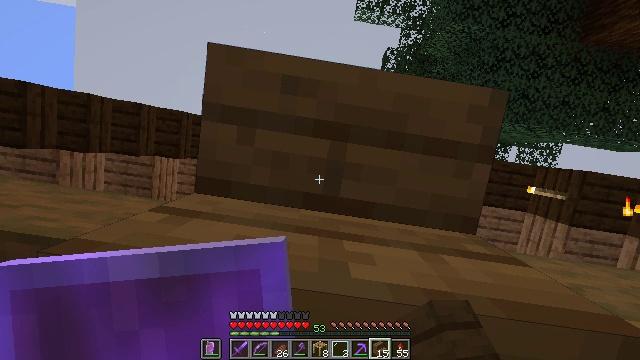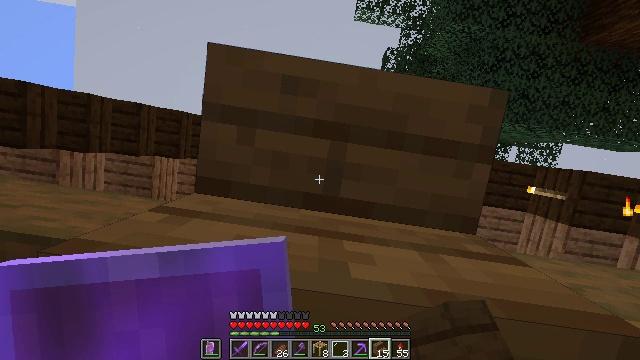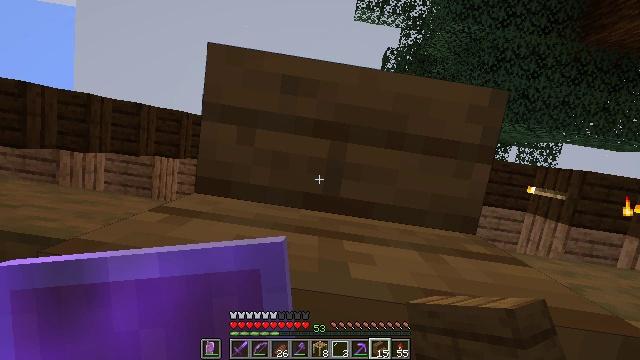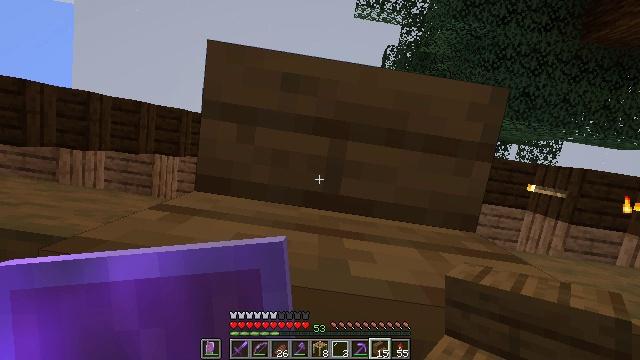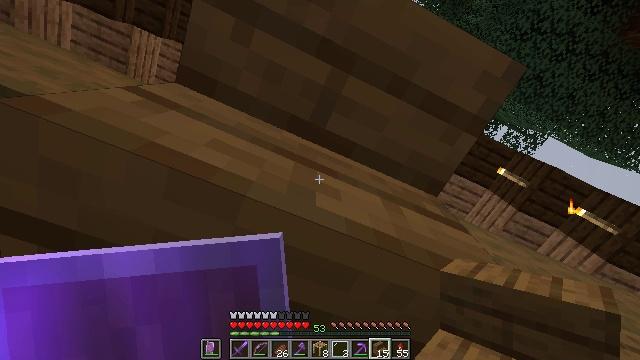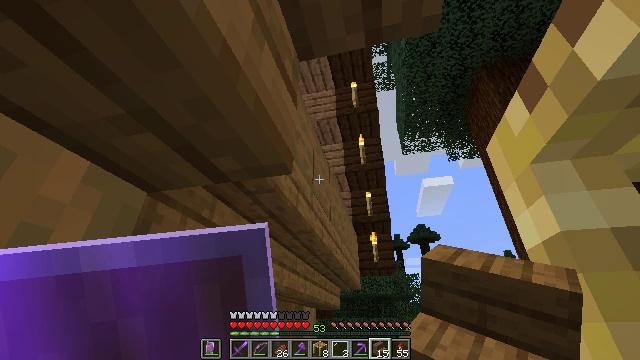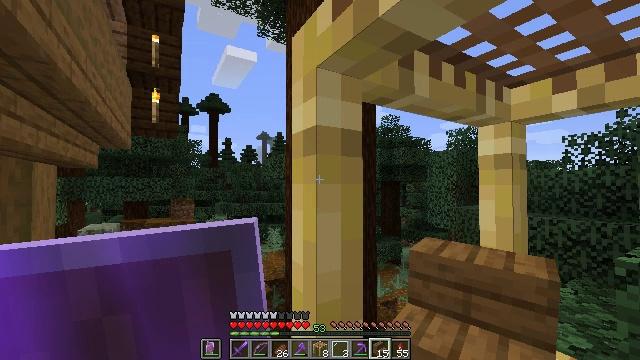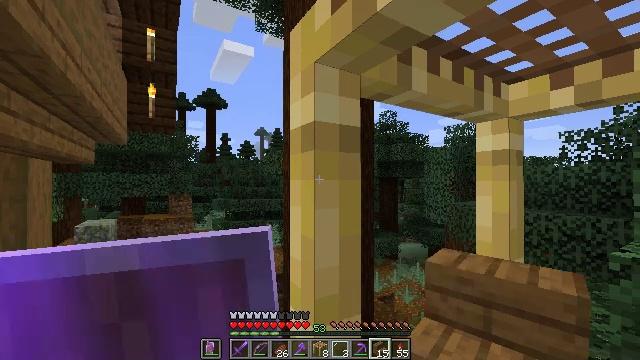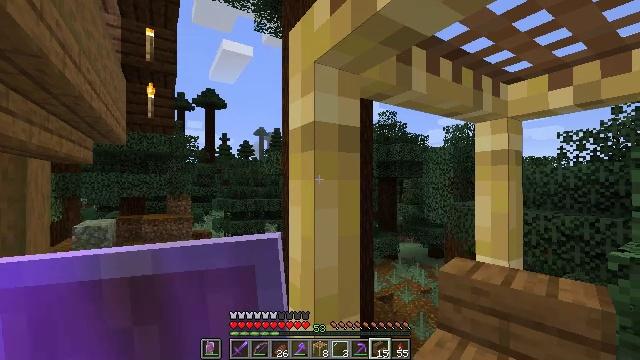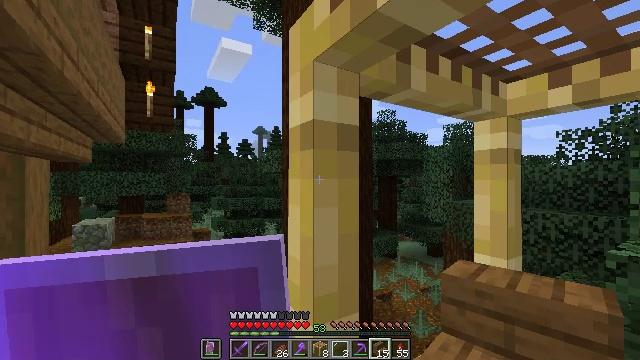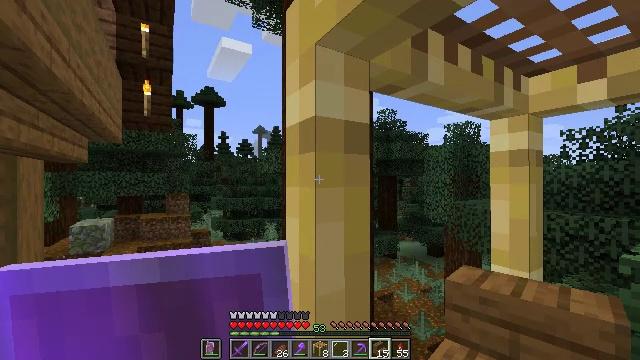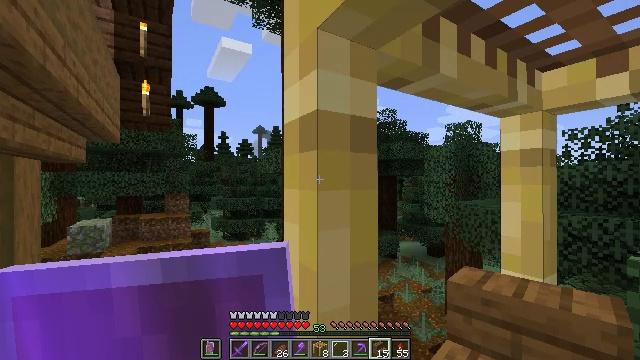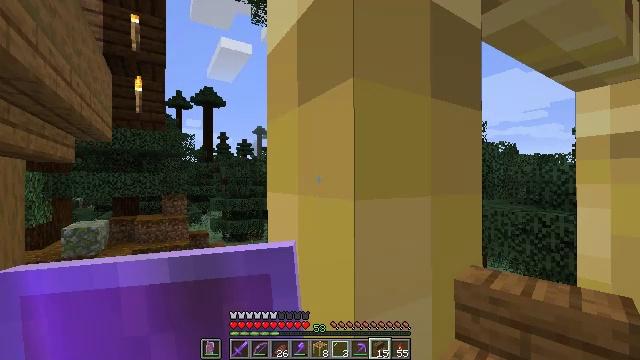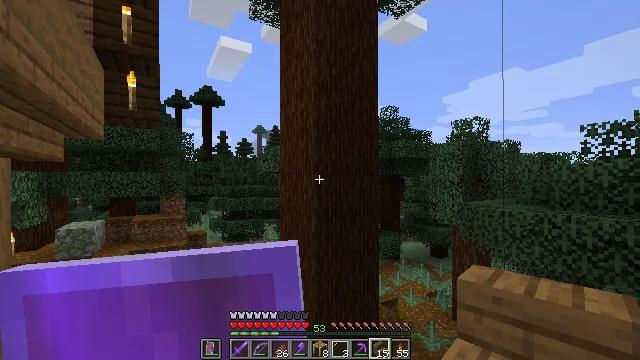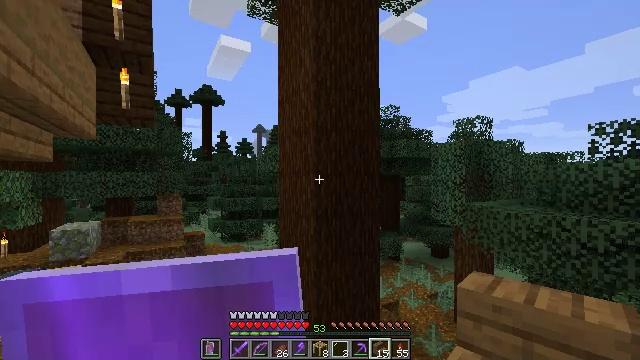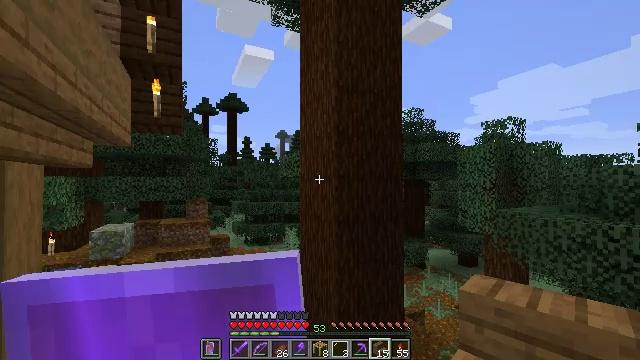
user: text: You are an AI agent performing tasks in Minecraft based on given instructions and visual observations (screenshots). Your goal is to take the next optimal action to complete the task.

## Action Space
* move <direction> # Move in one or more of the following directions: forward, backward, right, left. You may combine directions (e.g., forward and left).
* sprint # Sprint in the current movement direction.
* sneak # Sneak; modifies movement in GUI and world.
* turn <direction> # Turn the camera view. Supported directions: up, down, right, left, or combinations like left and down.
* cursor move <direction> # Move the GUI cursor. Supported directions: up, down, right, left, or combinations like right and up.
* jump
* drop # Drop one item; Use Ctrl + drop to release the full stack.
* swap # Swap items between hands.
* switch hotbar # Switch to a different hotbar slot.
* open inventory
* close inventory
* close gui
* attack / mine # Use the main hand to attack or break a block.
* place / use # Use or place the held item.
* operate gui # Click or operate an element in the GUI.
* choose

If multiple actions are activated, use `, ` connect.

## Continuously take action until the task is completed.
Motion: motion action
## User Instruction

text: Reclaim the spruce stairs for reuse.
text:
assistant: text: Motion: no_op
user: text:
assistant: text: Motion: no_op
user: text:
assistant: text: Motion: no_op
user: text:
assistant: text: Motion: turn right and down
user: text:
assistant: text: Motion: turn right and down
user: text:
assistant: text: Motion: turn right and down
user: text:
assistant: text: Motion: no_op
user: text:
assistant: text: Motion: no_op
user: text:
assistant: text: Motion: no_op
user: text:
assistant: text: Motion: move forward
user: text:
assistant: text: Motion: move forward
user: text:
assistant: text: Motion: move forward
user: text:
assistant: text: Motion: move forward
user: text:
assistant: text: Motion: move forward
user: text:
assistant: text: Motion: move forward, turn left and up
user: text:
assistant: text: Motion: move forward, turn left and up
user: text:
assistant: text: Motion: move forward, turn left and up
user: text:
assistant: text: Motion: move forward
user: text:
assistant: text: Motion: move forward
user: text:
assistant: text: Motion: move forward
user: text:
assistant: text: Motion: move forward
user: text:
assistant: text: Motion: move forward, turn left and down
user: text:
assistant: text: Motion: move forward, turn left and down
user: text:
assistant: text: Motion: move forward
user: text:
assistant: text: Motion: move forward
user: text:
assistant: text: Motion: move forward
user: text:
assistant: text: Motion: move forward
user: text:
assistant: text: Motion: move forward
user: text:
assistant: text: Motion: move forward
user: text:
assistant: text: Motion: move forward